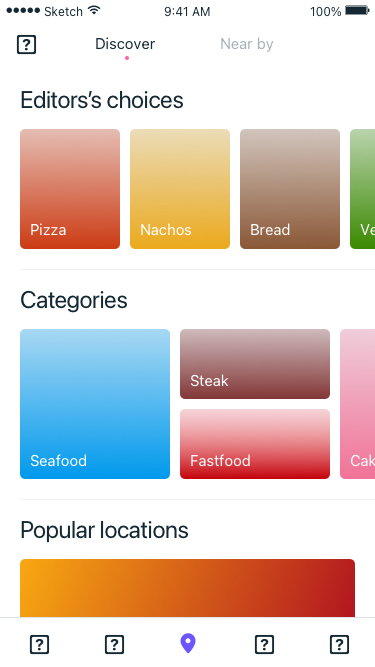
Text in this UI design:
Burger King
11 KRYSTEL STREET APT. 791
Popular locations
Seafood
Cakes
Steak
Fastfood
Categories
Pizza
Nachos
Bread
Vegetarian
Editors’s choices




Discover
Near by
